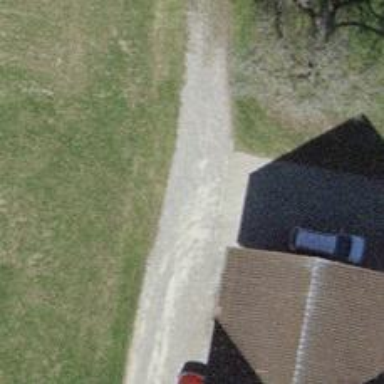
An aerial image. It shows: Driveway.